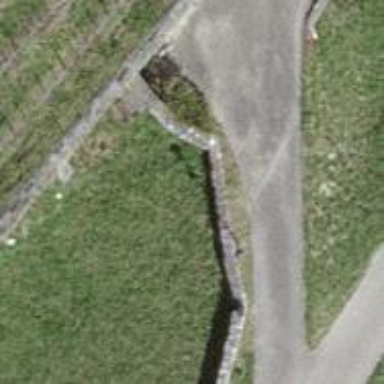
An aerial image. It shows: Wall barrier.